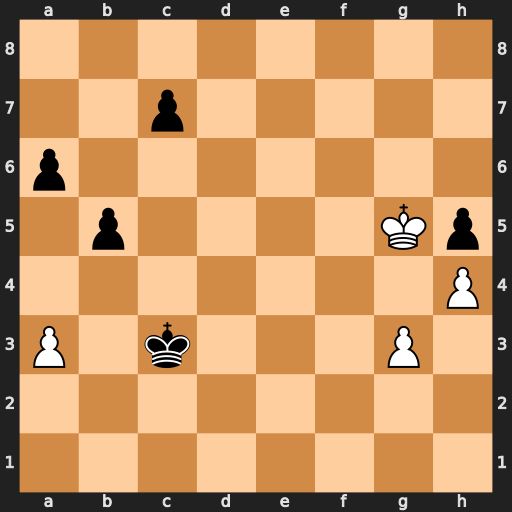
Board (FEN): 8/2p5/p7/1p4Kp/7P/P1k3P1/8/8
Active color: w
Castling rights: -
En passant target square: -
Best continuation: g4 hxg4 Kxg4 c5 h5 c4 h6 Kb3 h7 c3 h8=Q c2 Qa1